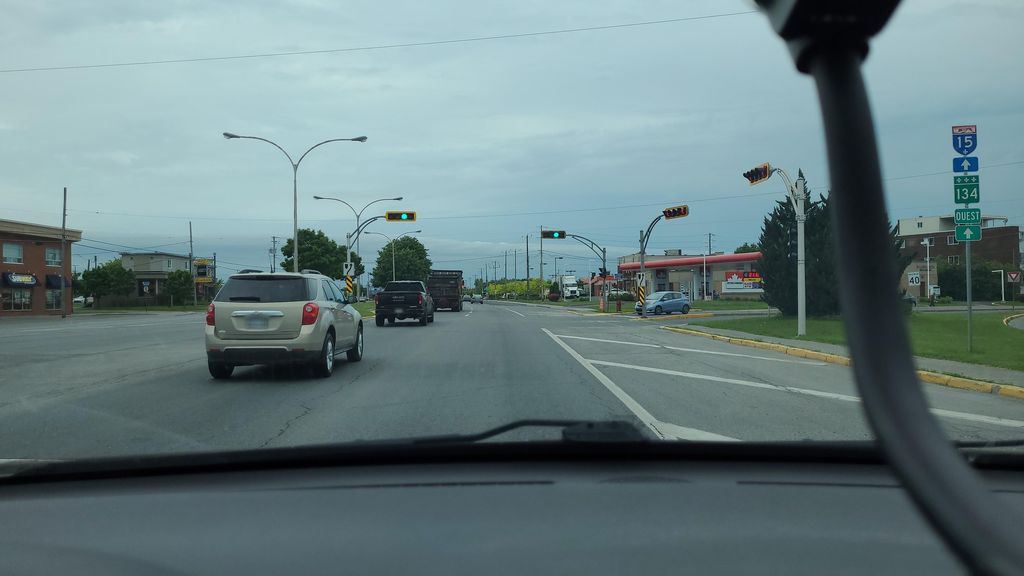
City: montreal